Question: For example, I have 9 variables and 362 cases. I've made PCA calculation, and found out that first 3 PCA coordinates are enough for me.
Now, I have new point in my 9-dimensional structure, and I want to project it to principal component system coordinate. How to get its new coordinates?
'''
%# here is data (362x9)
load SomeData
[W, Y] = pca(data, 'VariableWeights', 'variance', 'Centered', true);
%# orthonormal coefficient matrix
W = diag(std(data))\W;
% Getting mean and weights of data (for future data)
[data, mu, sigma] = zscore(data);
sigma(sigma==0) = 1;
%# New point in original 9dim system
%# For example, it is the first point of our input data
x = data(1,:);
x = bsxfun(@minus,x, mu);
x = bsxfun(@rdivide, x, sigma);
%# New coordinates as principal components
y0 = Y(1,:); %# point we should get in result
y = (W*x')'; %# our result
%# error
sum(abs(y0 - y)) %# 142 => they are not the same point
%# plot
figure()
plot(y0,'g'); hold on;
plot(y,'r');
'''

How to get coordinates of a new point projected to new principal component basis?
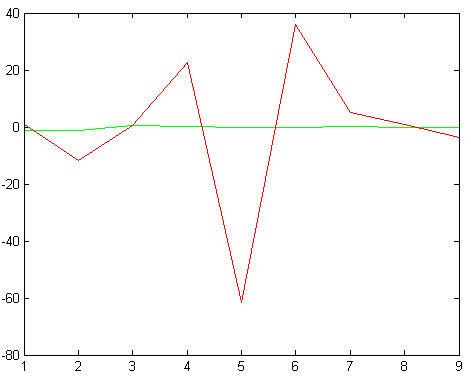
Answer: Main fallacy was in operation that converts points to new basis:
'''
y = (W*x')';
'''
Wikipedia says:
> The projected vectors are the columns of the matrix'''
Y = W**Z,
'''
where 'Y is LxN, W is MxL, Z is MxN',
but 'pca()' returns 'W' of size 'LxM' and 'Y' of size 'NxL'
so, correct equation in Matlab is:
'''
y = x*W
'''
Below is the corrected code:
'''
[W, Y] = pca(data, 'VariableWeights', 'variance', 'Centered', true);
W = diag(std(data))\W;
%# Getting mean and weights of data (for future data)
[~, mu, we] = zscore(data);
we(we==0) = 1;
%# New point in original 9dim system
%# For example, it is the first point of our input data
x = data(1,:);
x = bsxfun(@minus,x, mu);
x = bsxfun(@rdivide, x, we);
%# New coordinates as principal components
y = x*W;
y0 = Y(1,:);
sum(abs(y0 - y)) %# 4.1883e-14 ~= 0
'''